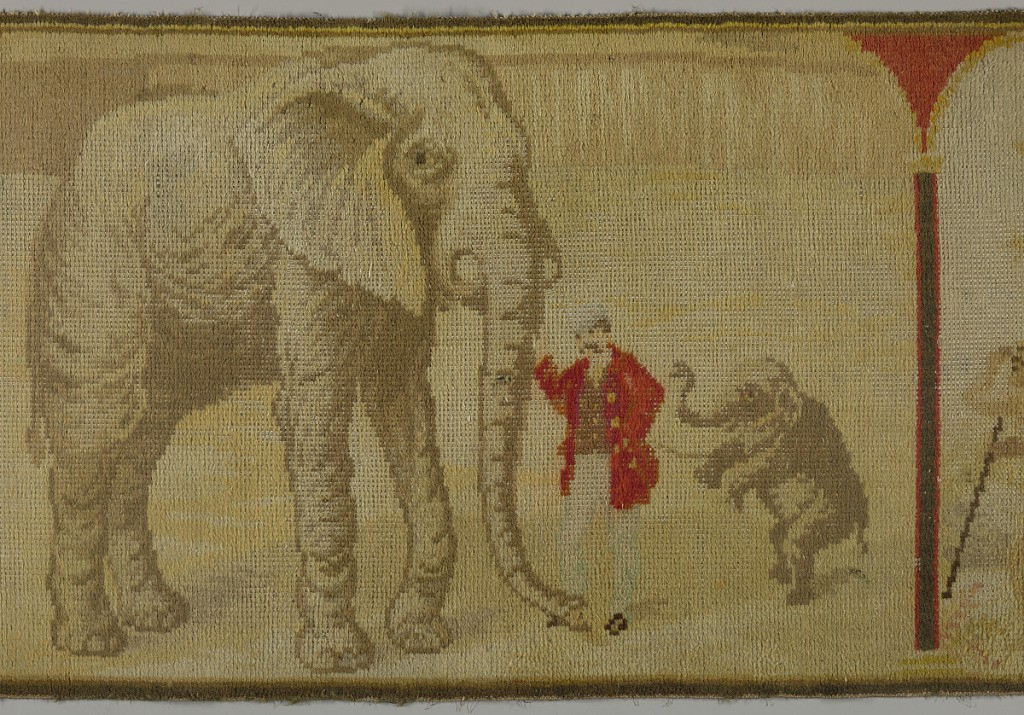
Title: Carpet
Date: late 19th century
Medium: cotton, bast, fiber, wool Technique: printed on supplementary warp cut pile
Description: The Circus: horizontal panel with three naturalistic scenes framed in arches. The largest scene shows a large standing elephant with a trainer wearing a red coat and a small rearing elephant. The small panel on the left shows a standing bearded figure wearing a red cloak and in the small panel on the right a standing man wearing an animal skin. Colors in shades of brown, tan, red and yellow (faded).